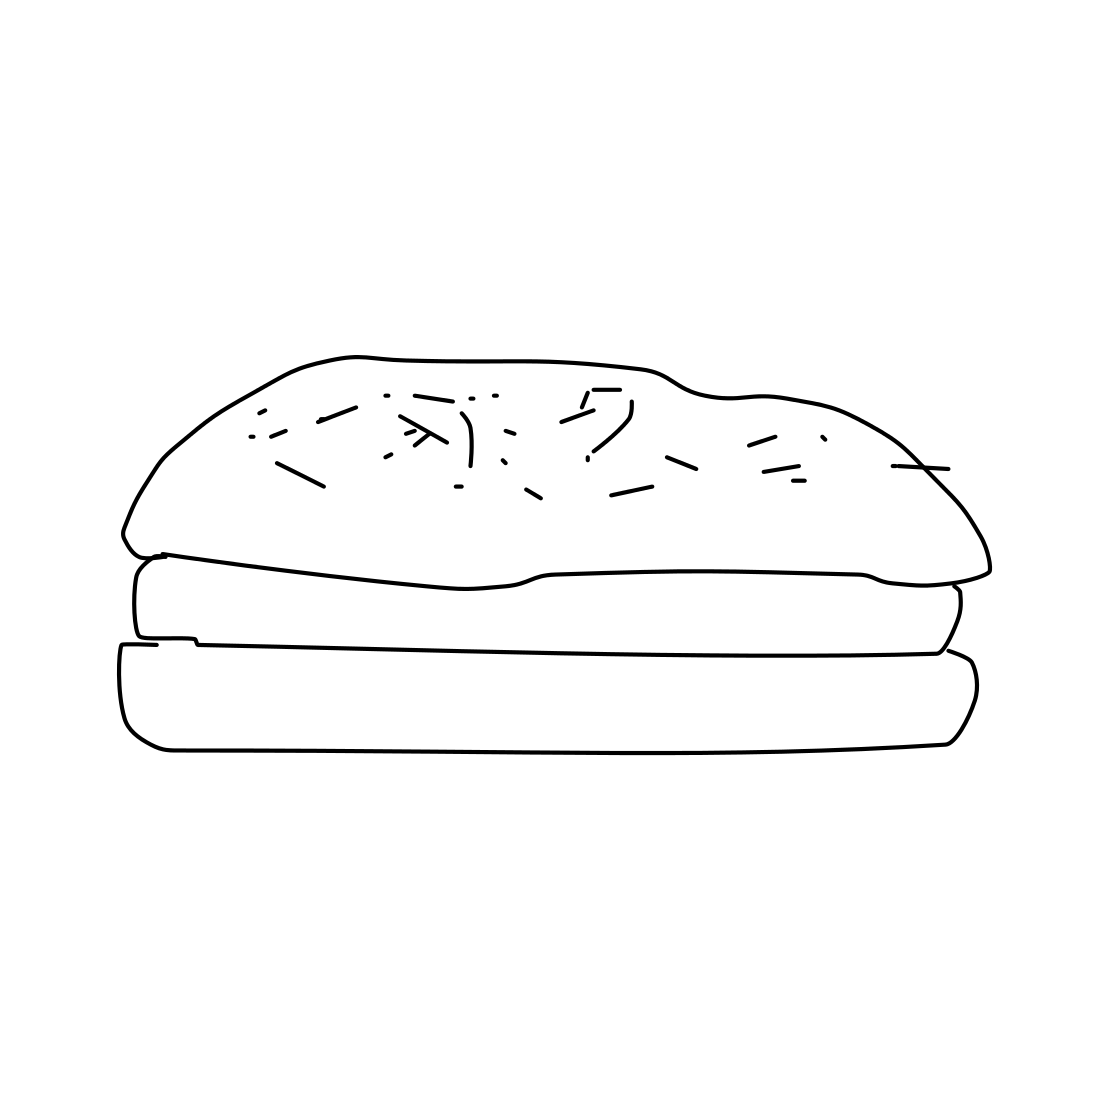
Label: hamburger